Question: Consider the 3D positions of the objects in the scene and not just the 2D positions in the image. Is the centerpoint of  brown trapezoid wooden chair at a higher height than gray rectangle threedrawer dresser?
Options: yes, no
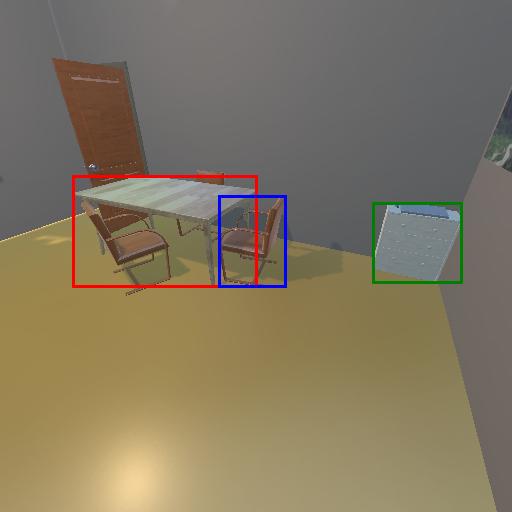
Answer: yes